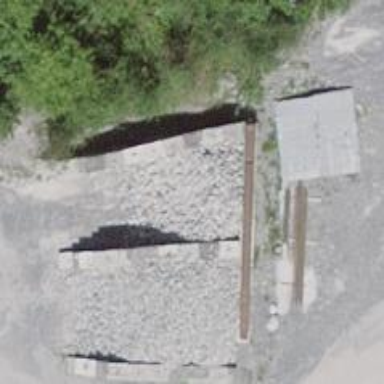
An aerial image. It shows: Wall barrier.